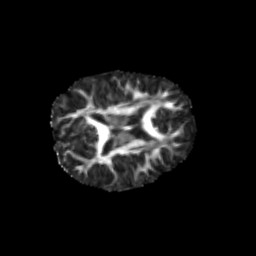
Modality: FA
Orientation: axial
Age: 6
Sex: male
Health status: healthy